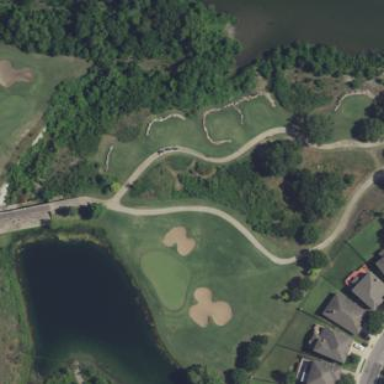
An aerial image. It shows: Water hazard on golf course. The hazard is natural water feature.